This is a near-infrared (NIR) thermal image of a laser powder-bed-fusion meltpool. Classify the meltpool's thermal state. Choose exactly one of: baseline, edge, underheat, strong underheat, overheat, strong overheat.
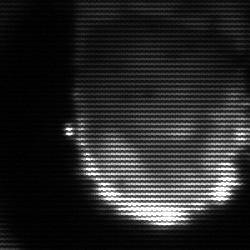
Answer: baseline